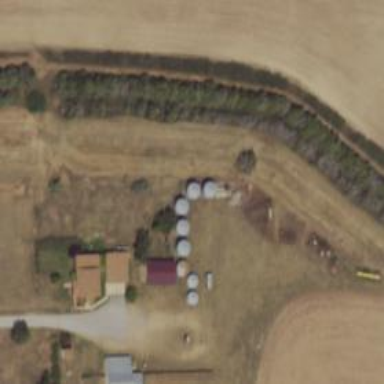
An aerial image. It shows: Silo.